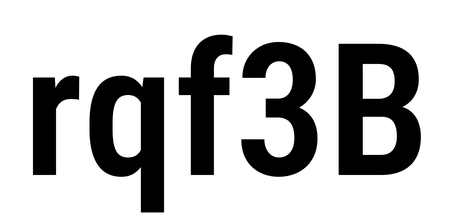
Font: Roboto_Condensed_SemiBold